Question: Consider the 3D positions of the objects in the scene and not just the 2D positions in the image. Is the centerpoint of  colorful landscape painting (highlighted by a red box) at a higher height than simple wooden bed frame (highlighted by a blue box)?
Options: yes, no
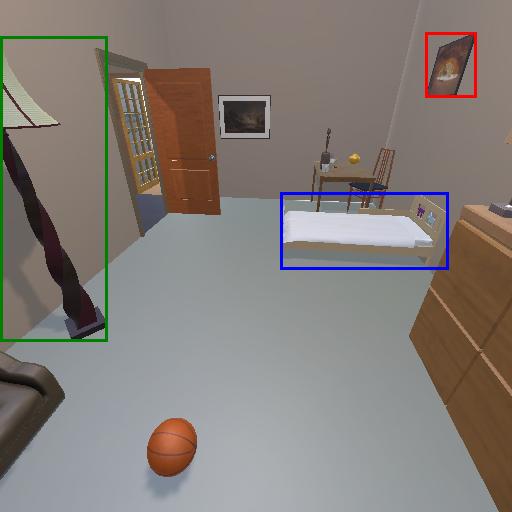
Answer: yes